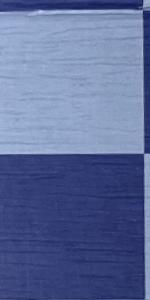
Label: Empty